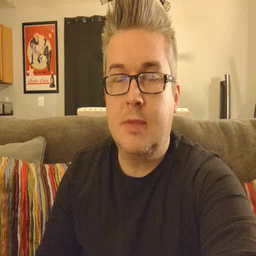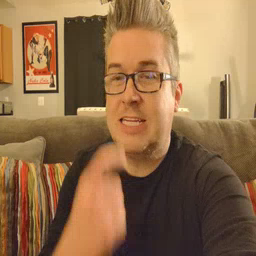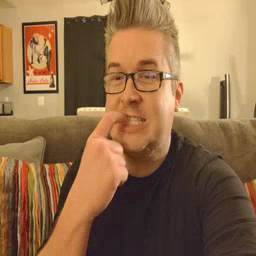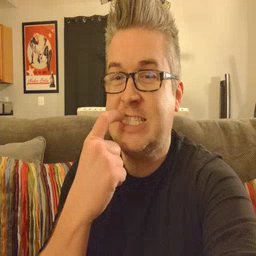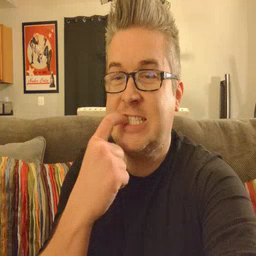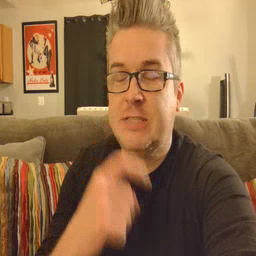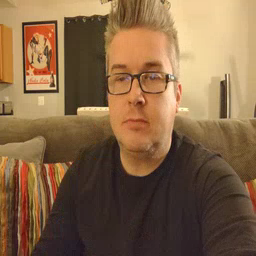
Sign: glasswindow